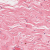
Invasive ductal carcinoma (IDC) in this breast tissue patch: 0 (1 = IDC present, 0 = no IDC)